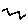
Label: zigzag